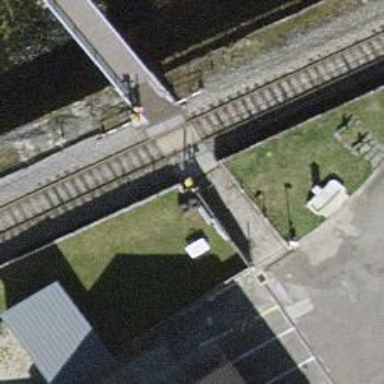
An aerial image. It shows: Crossing for the railway.